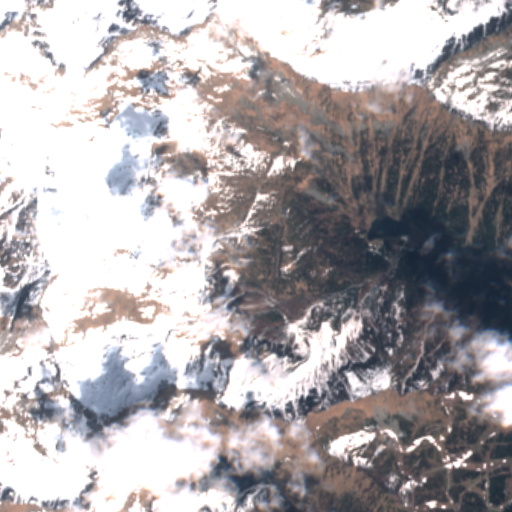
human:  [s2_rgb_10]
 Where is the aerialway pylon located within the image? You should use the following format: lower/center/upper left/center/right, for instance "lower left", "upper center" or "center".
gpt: The aerialway pylon is located in the lower right of the image.
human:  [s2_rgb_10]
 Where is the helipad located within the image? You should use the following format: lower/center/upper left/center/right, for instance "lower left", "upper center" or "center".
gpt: The helipad is located in the center right of the image.
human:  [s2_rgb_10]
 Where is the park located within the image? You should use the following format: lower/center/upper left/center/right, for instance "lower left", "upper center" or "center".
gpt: There is no park in the image.